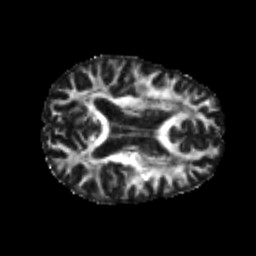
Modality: FA
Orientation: axial
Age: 26
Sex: male
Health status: healthy
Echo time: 0.074 s